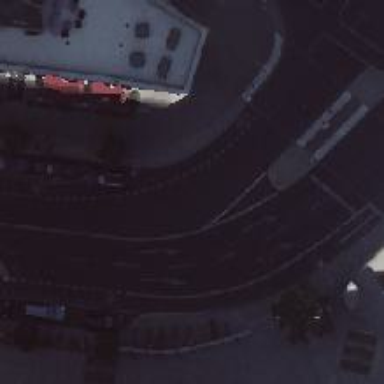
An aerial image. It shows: Secondary road with asphalt surface. The road has separate sidewalk and cycle lane on both sides.